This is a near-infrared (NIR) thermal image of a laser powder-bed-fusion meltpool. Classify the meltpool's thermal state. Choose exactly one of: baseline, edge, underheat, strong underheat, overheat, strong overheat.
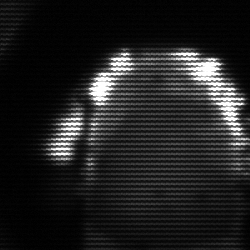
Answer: baseline